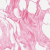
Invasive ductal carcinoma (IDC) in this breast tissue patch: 0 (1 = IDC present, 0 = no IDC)